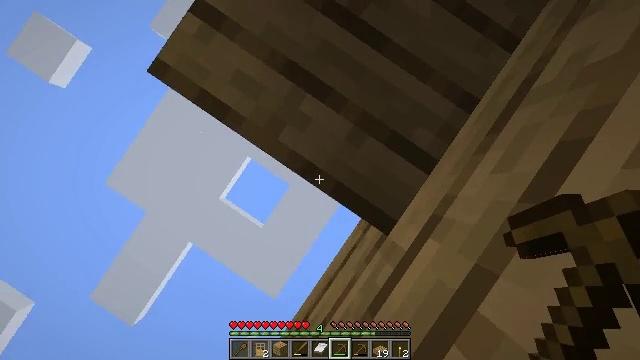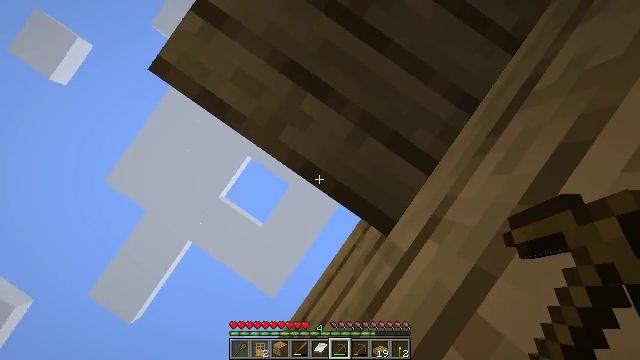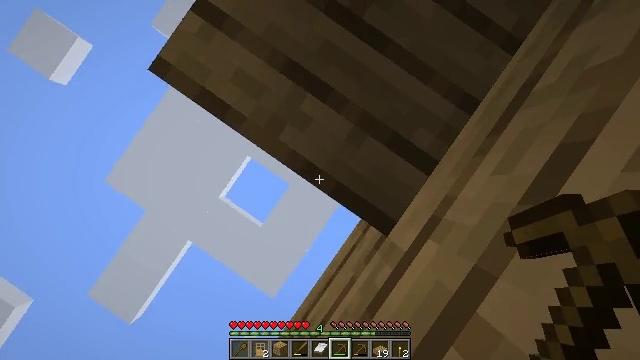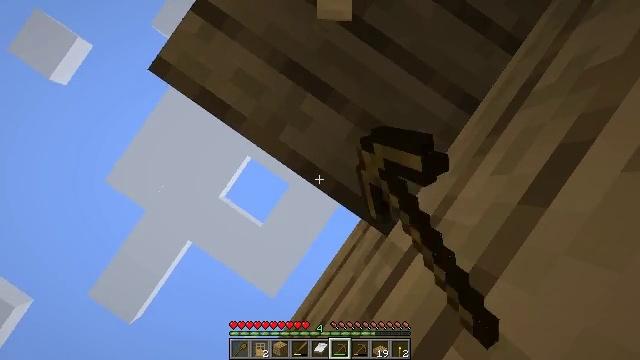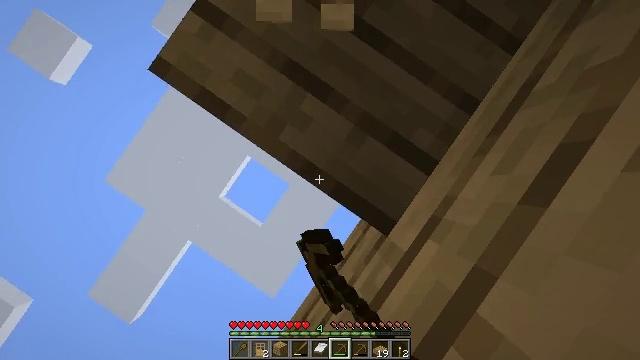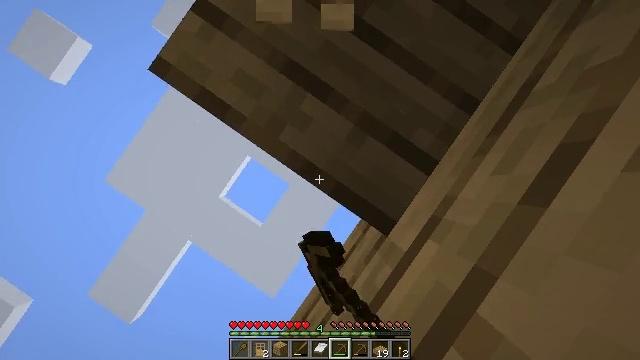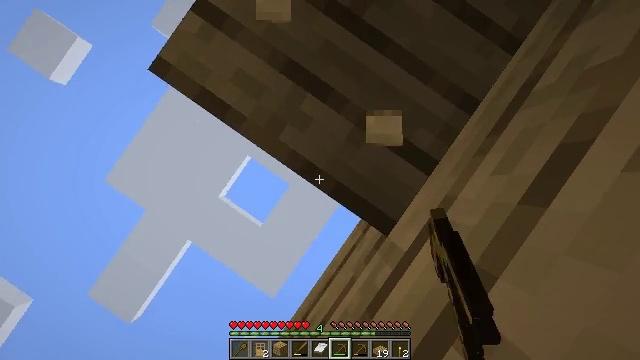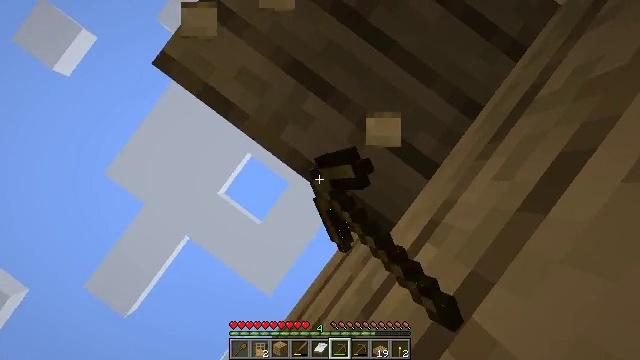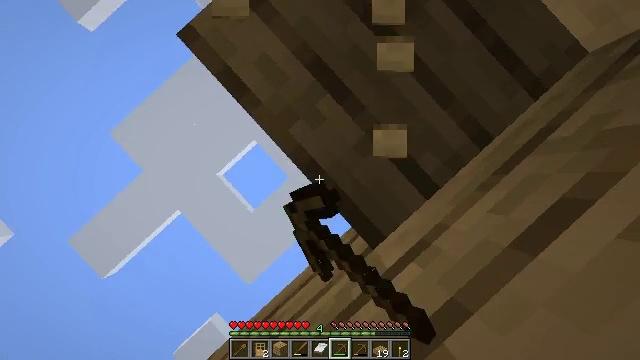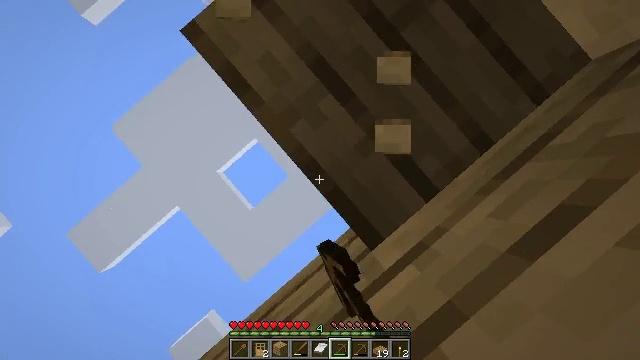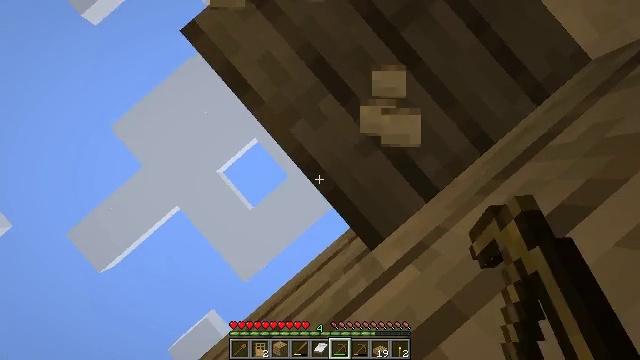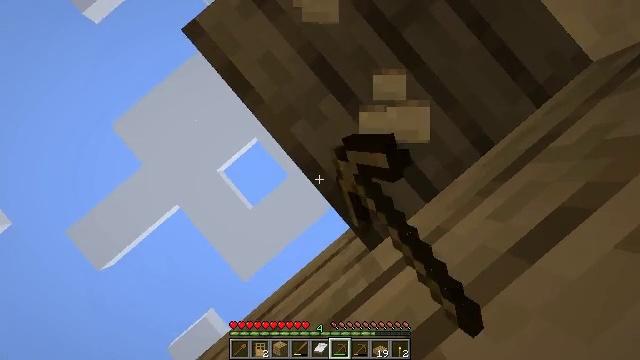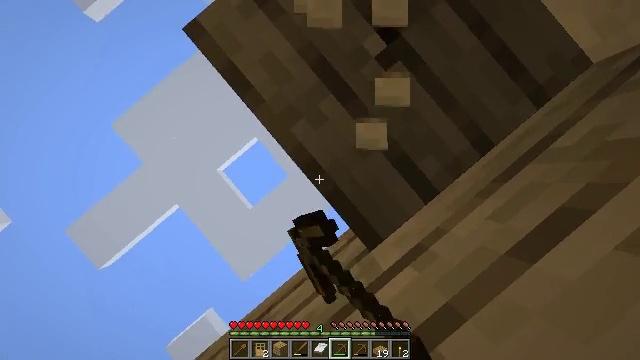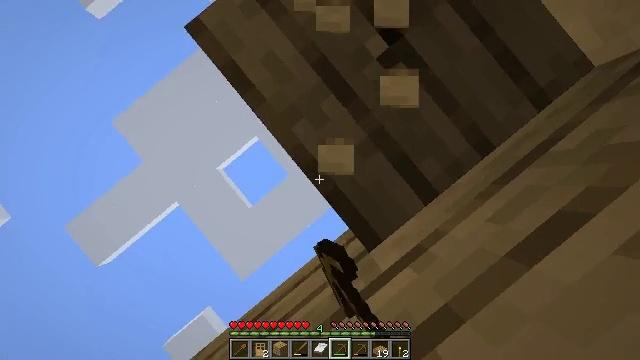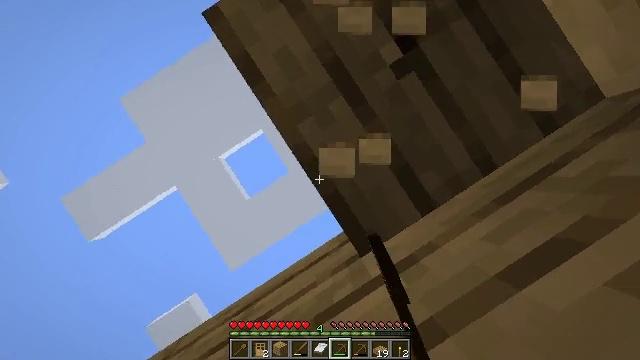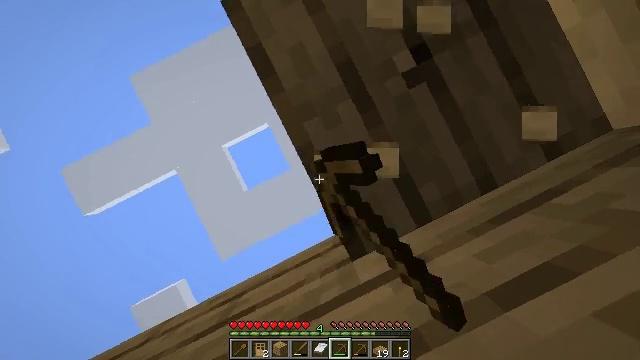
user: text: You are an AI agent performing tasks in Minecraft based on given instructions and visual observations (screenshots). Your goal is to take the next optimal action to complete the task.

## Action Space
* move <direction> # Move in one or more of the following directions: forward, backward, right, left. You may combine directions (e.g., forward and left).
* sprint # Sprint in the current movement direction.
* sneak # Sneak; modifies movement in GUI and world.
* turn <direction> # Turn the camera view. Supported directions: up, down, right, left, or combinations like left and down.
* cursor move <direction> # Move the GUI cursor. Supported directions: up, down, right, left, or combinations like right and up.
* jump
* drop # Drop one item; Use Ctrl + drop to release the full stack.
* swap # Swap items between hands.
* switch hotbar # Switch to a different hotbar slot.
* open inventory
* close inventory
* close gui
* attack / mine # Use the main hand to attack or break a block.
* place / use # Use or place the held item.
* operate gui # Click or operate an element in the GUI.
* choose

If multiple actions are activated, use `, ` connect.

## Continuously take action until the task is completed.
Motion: motion action
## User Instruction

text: Reclaim the oak slab from a structure.
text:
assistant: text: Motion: no_op
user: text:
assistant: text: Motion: attack / mine
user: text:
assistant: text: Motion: attack / mine
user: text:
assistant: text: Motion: attack / mine
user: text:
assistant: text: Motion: attack / mine
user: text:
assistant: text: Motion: attack / mine
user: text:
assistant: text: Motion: turn right, attack / mine
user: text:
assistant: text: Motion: turn right, attack / mine
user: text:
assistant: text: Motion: turn right, attack / mine
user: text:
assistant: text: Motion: attack / mine
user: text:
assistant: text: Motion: attack / mine
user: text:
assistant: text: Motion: attack / mine
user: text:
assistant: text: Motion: attack / mine
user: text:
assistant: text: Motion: turn right, attack / mine
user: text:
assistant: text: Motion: turn right, attack / mine
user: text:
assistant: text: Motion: turn right, attack / mine
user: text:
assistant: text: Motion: turn right, attack / mine
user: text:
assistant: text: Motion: turn right, attack / mine
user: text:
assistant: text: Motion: attack / mine
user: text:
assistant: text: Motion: attack / mine
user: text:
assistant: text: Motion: attack / mine
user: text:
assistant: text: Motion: attack / mine
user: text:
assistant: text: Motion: attack / mine
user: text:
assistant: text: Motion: attack / mine
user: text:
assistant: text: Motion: attack / mine
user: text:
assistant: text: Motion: attack / mine
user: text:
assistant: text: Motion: attack / mine
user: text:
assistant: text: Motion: attack / mine
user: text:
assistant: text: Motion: attack / mine
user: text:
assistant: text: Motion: attack / mine